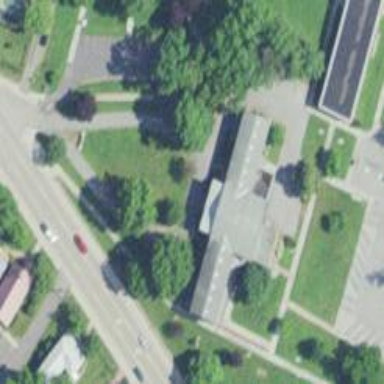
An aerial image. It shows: Historic building.